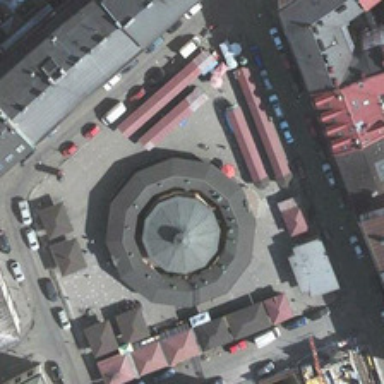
Some buildings are around a church .